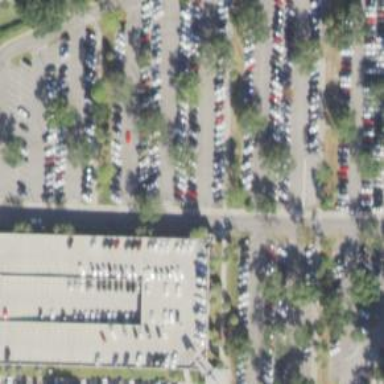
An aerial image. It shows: Multi-storey parking lot.